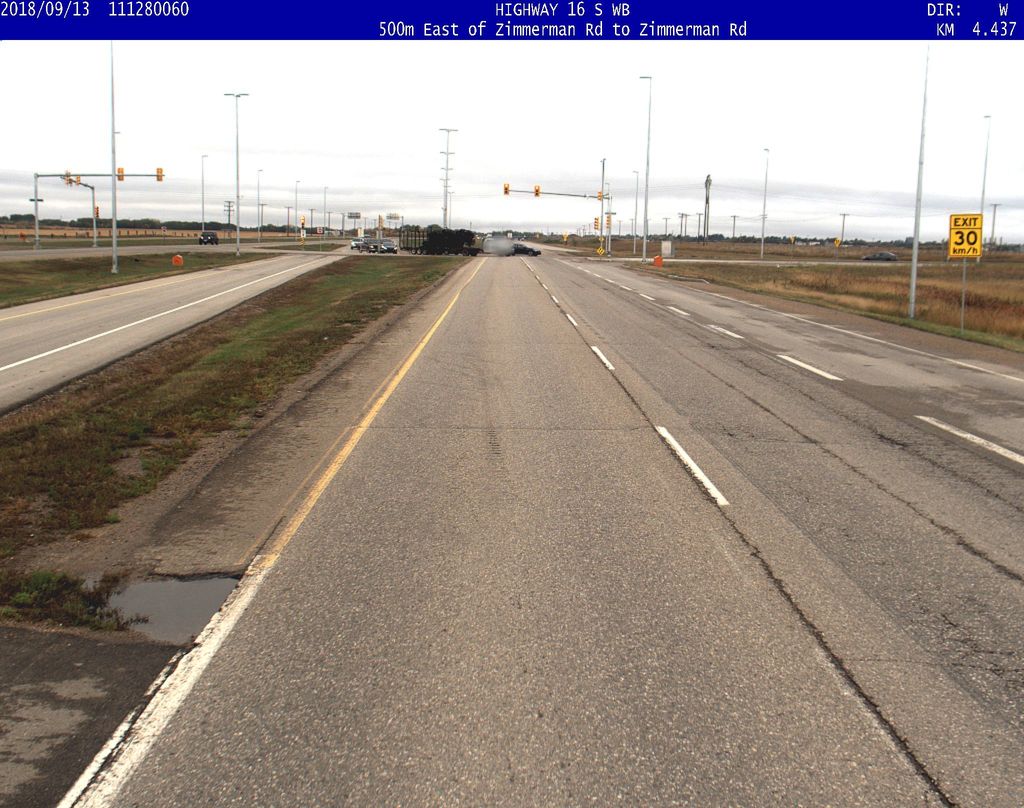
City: saskatoon